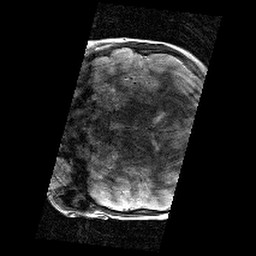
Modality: T2w
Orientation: coronal
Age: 9
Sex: female
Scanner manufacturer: siemens
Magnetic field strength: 3 T
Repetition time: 9.23 s
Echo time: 0.067 s